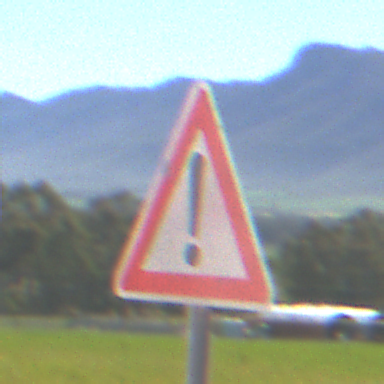
Verkehrszeichen: Gefahrenstelle
Umgebung: Outdoor, RoadRail
Tageszeit: MorningAfternoon
Wetter: Clear
Licht: Natural
Jahreszeit: NotSpecified
Kontrast: HighContrast